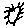
Label: sun